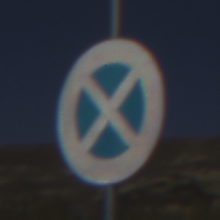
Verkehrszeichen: AbsolutesHalteverbot
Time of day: Midday
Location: Outdoor (Nature)
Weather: Clear
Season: NotSpecified
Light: Natural